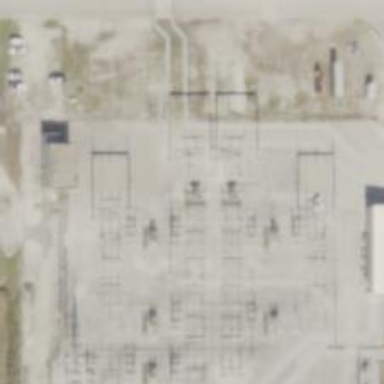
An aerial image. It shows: Switch for power supply.